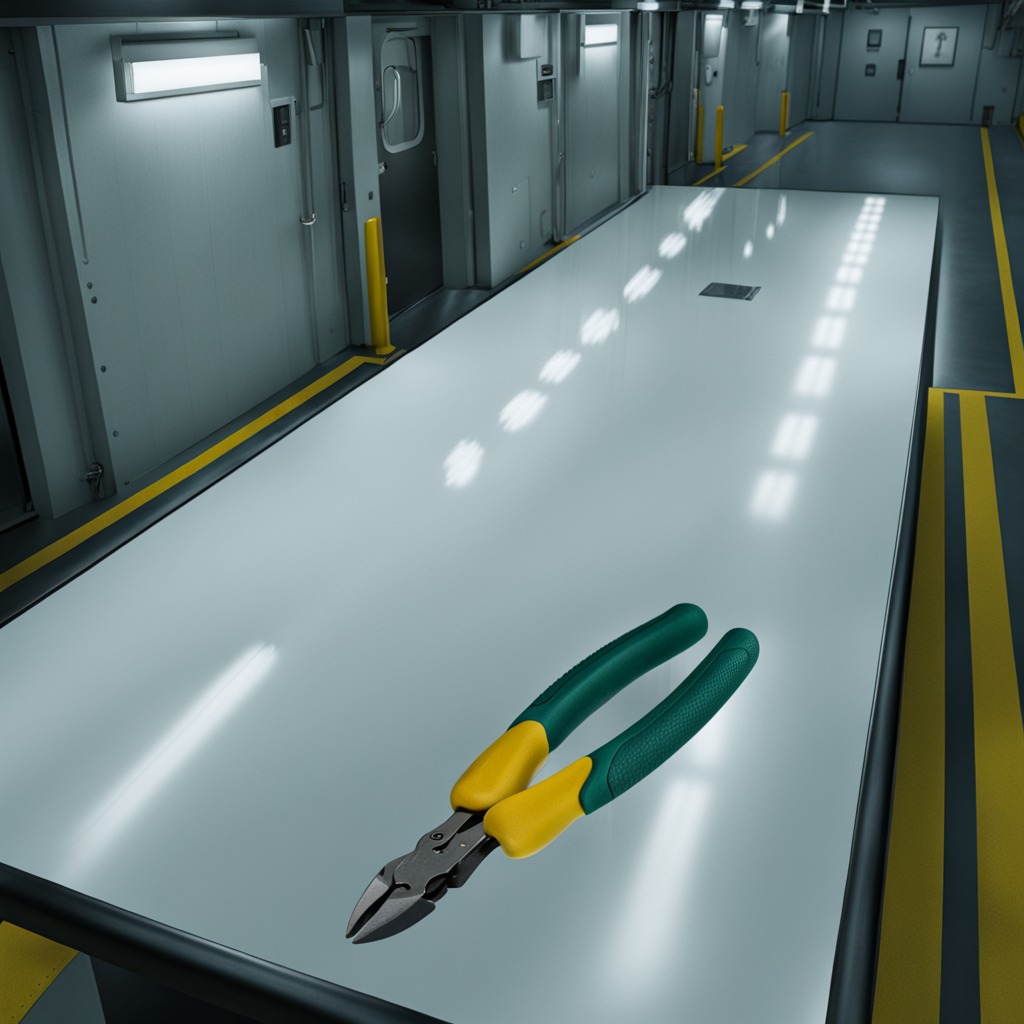
A plier lies on the table in a ship maintenance bay.